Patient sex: M
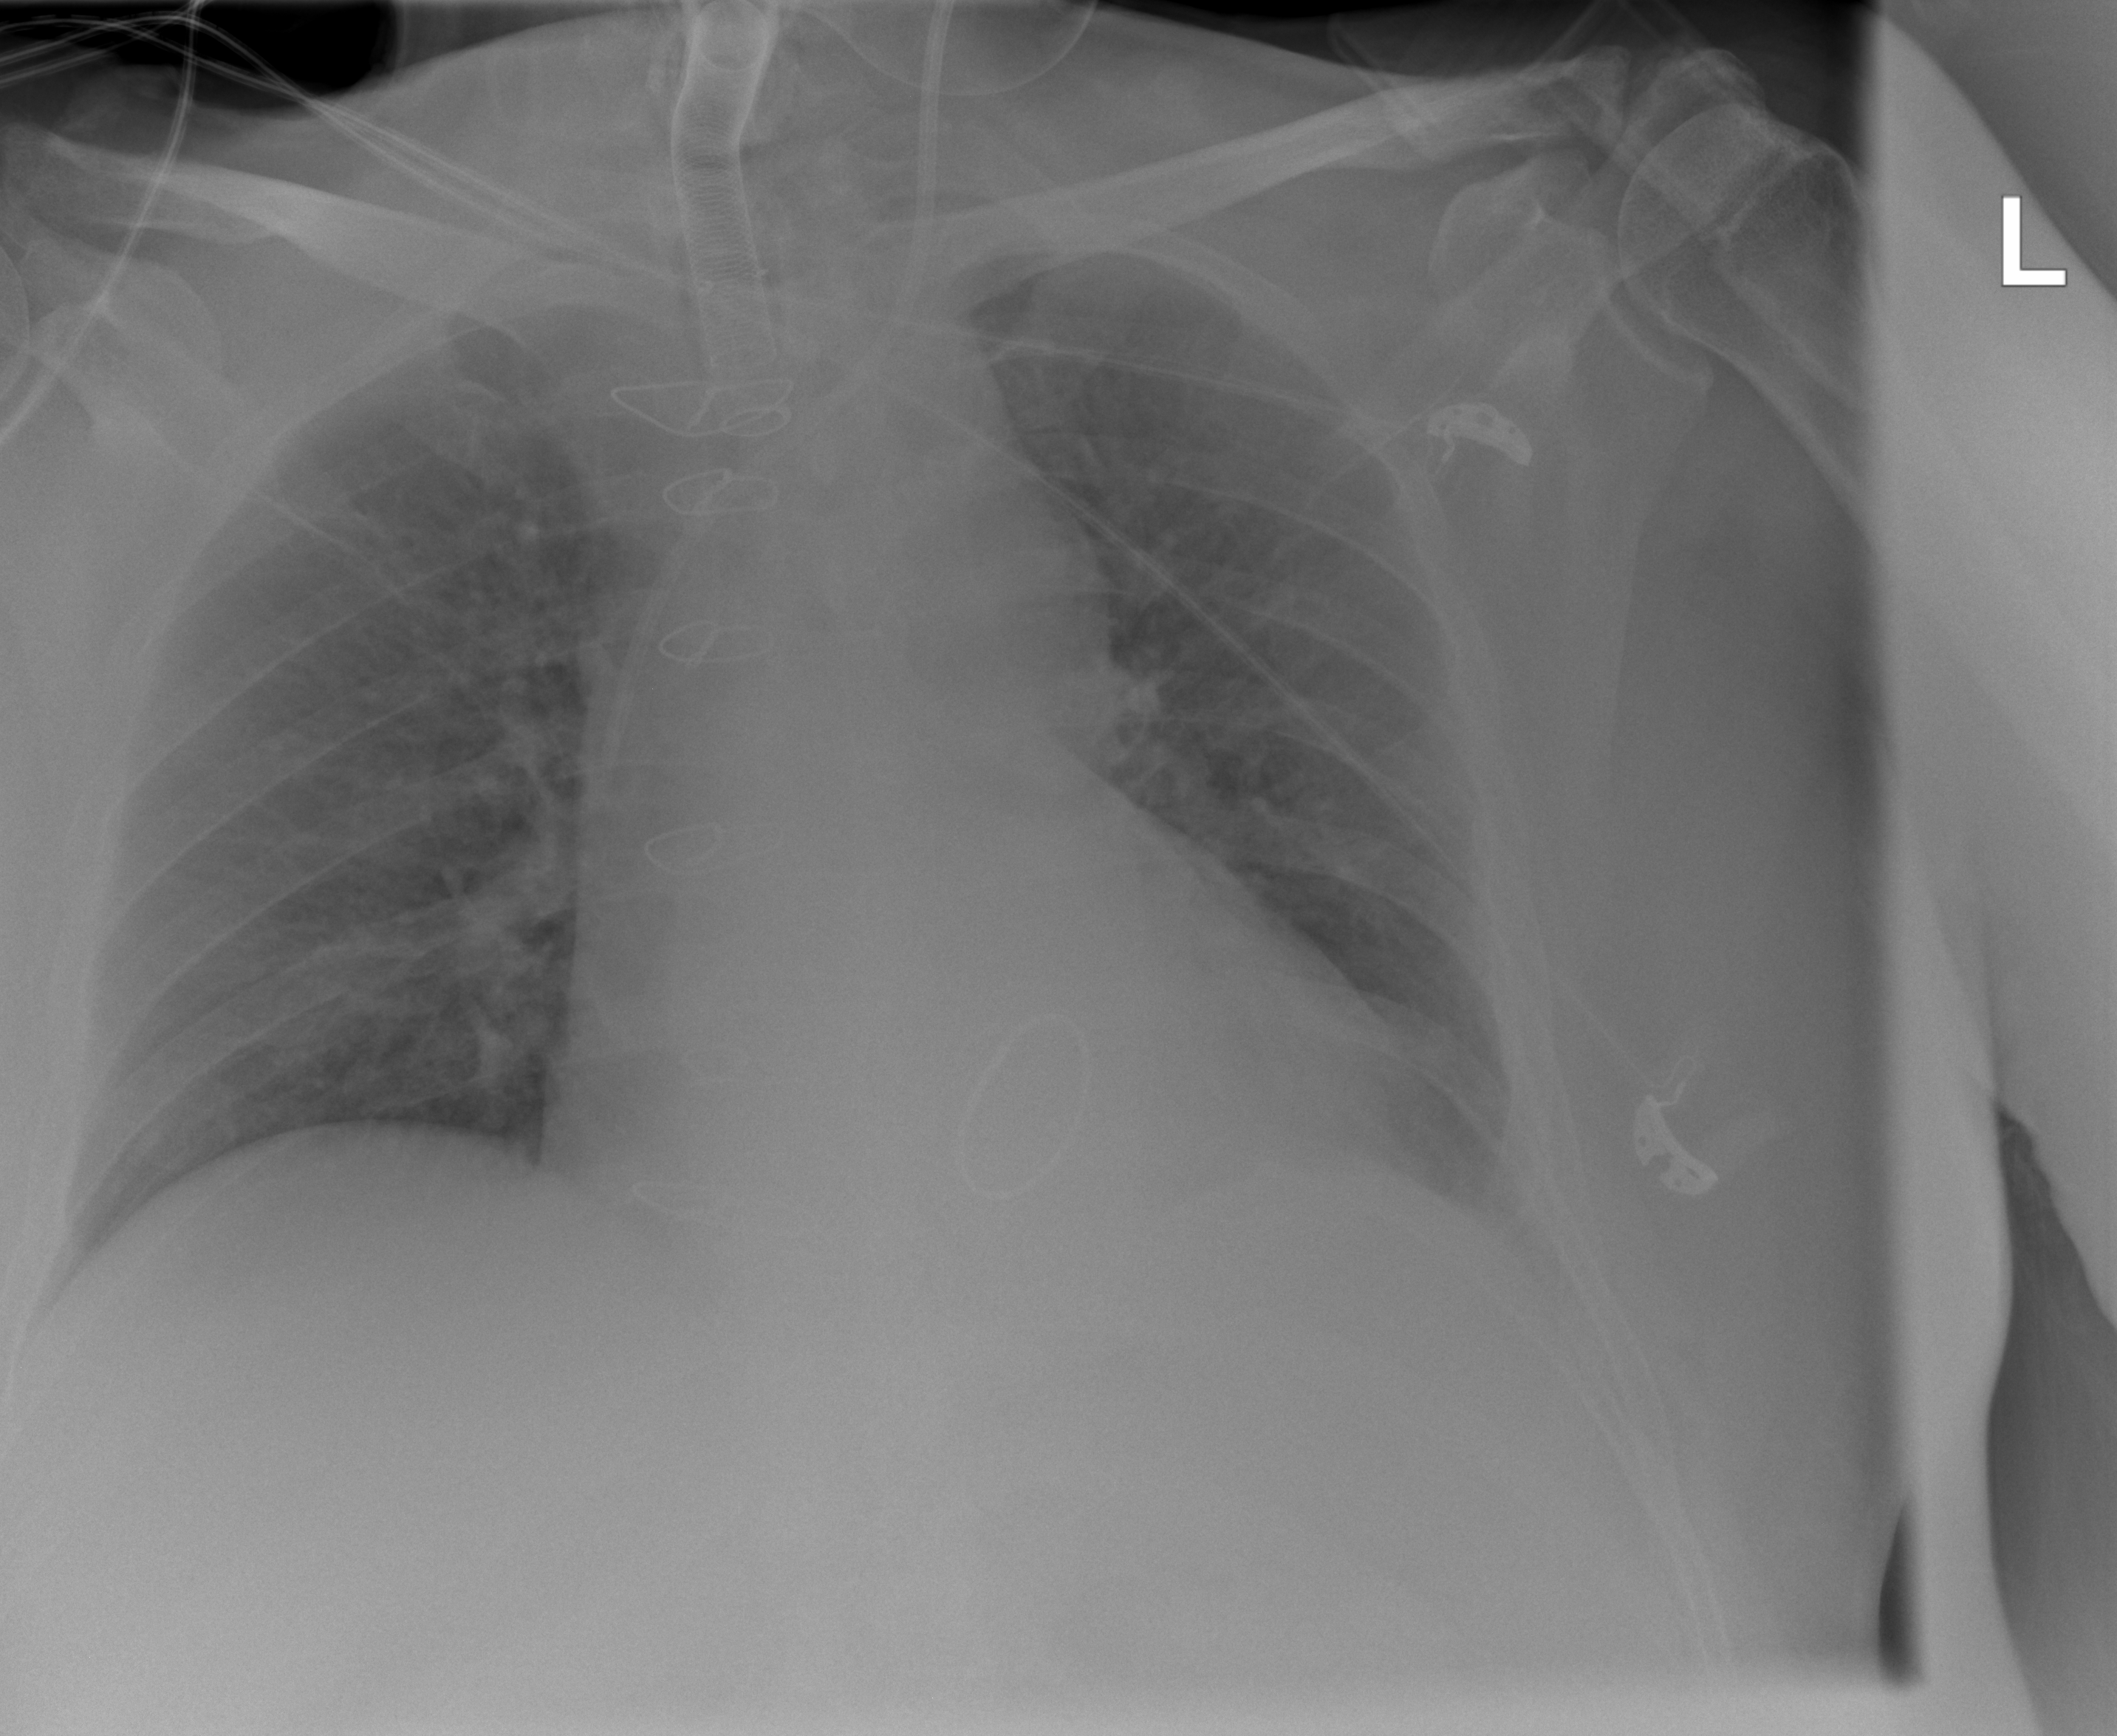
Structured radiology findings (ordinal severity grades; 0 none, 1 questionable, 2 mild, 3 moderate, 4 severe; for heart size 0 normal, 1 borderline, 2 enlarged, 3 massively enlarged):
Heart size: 2
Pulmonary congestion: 2
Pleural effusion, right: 0
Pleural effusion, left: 0
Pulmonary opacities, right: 0
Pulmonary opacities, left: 0
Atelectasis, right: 0
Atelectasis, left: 2